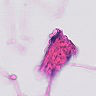
Metastatic tissue present: no